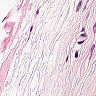
Metastatic tissue present: no